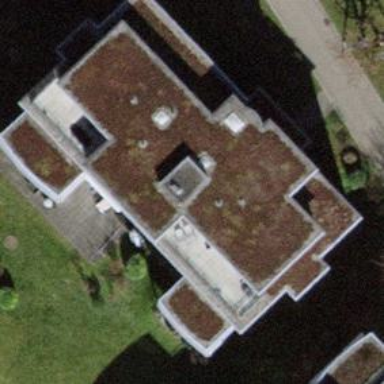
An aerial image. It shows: Flat roofed building.